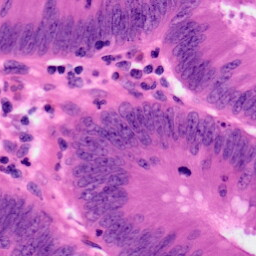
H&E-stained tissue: Colon